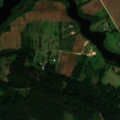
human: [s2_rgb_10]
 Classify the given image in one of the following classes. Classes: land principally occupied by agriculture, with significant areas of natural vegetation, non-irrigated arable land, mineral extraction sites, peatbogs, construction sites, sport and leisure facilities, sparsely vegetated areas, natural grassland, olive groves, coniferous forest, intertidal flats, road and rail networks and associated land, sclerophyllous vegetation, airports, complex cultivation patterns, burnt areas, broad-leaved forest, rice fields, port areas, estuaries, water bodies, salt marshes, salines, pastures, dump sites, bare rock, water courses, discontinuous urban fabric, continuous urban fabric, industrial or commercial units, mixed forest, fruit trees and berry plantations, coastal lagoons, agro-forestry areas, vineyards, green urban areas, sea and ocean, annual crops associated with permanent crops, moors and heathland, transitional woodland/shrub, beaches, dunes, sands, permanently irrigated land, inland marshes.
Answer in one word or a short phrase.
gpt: non-irrigated arable land, complex cultivation patterns, coniferous forest, transitional woodland/shrub, water bodies